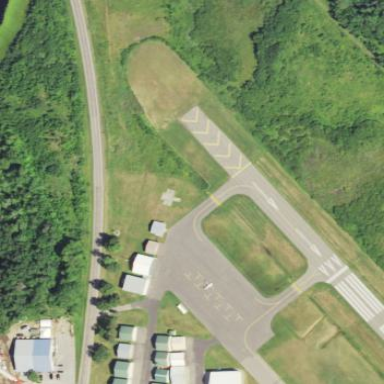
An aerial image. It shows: Apron at the airport.